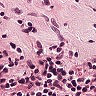
Metastatic tissue present: no